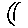
Label: moon